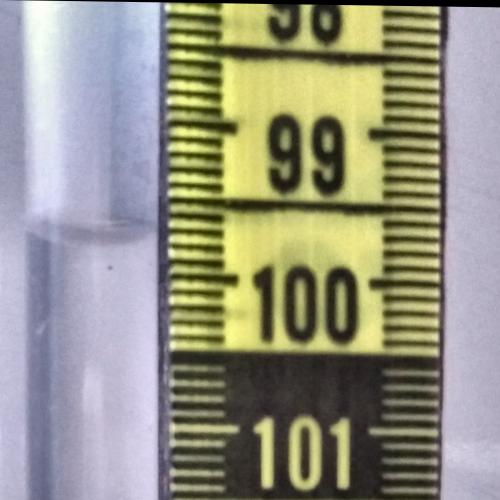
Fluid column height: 99.7 cm